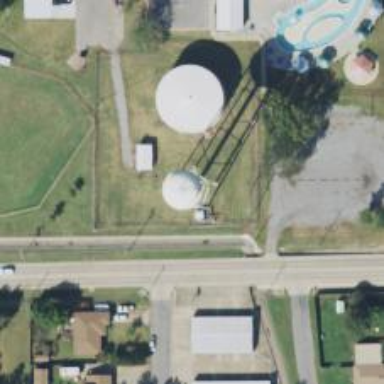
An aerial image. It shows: Water tower that is man-made.